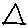
Label: triangle